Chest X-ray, AP view. Patient: 58 years old, sex M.
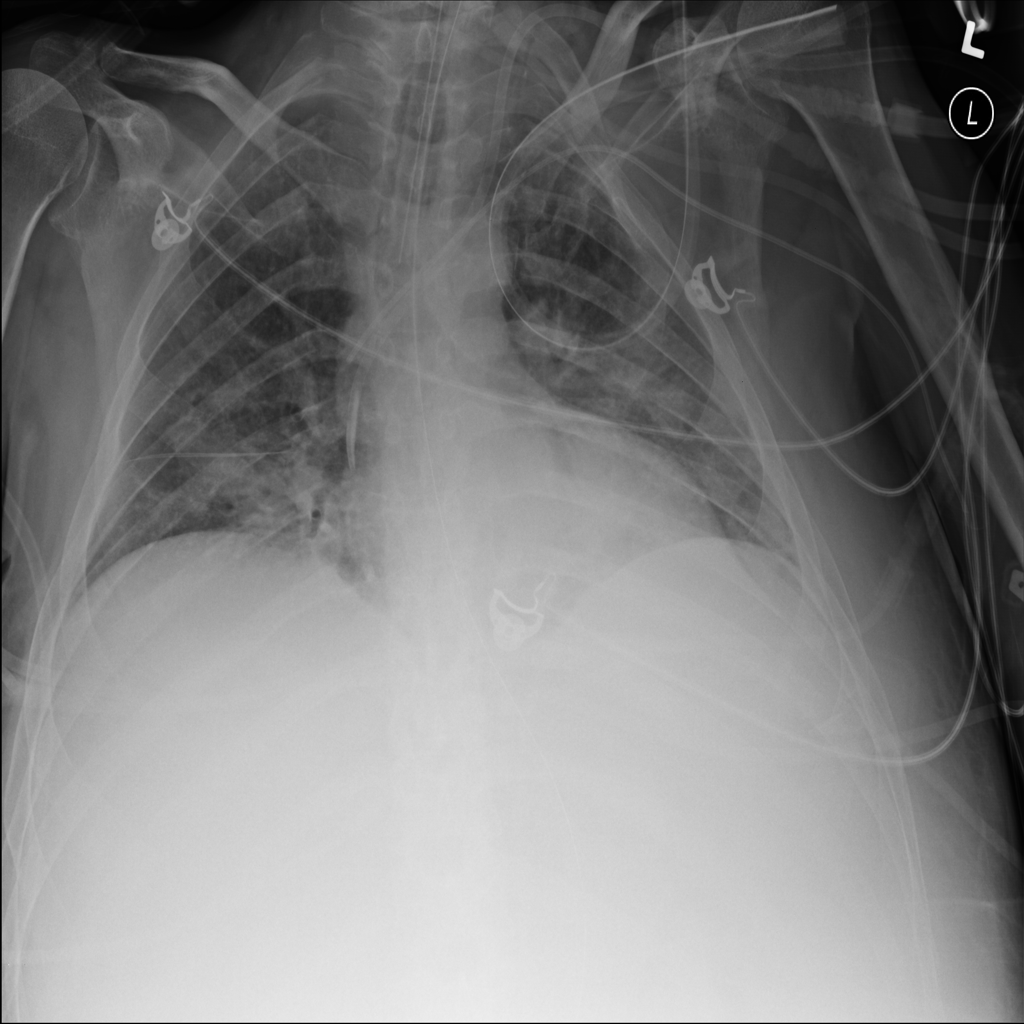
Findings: Atelectasis, Infiltration